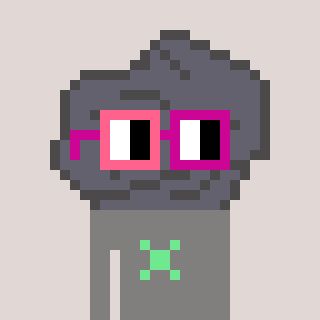
a pixel art character with square pink and red glasses, a rock-shaped head and a bluegrey-colored body on a warm background